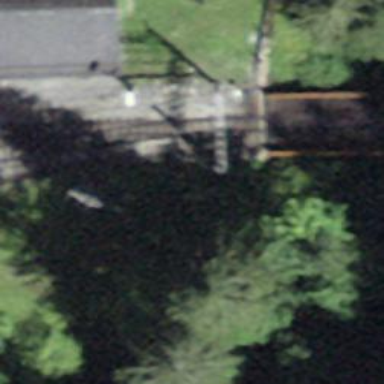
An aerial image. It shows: Crossing for the railway.